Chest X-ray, AP view. Patient: 42 years old, sex M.
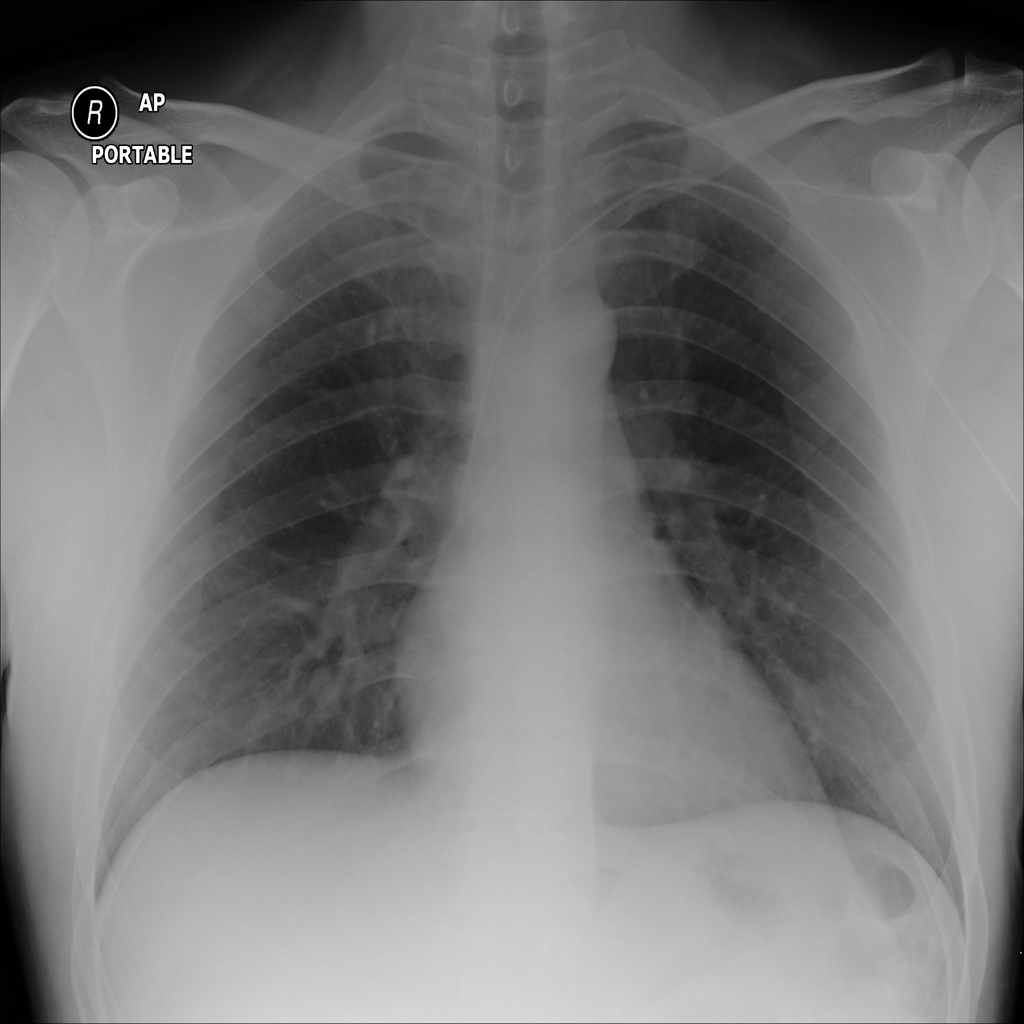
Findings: No Finding